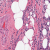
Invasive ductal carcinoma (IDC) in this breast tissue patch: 0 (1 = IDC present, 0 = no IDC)